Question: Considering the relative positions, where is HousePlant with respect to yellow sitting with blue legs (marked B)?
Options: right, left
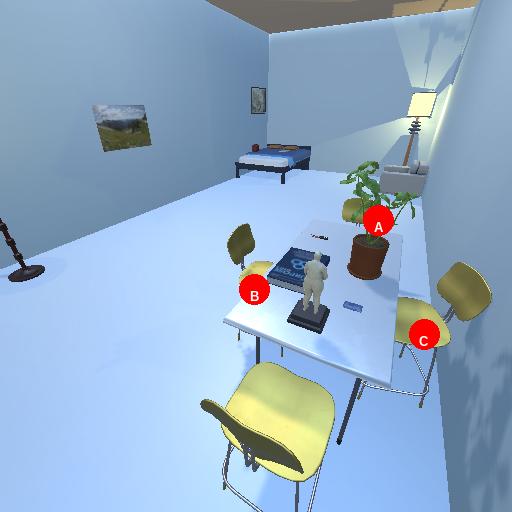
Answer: right